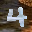
Label: 4